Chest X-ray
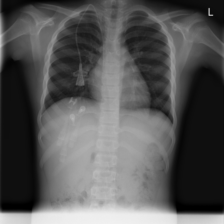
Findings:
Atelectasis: negative
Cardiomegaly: negative
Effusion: negative
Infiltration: negative
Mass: negative
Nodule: negative
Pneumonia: negative
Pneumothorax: negative
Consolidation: negative
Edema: negative
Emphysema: negative
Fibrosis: negative
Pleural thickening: negative
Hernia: negative